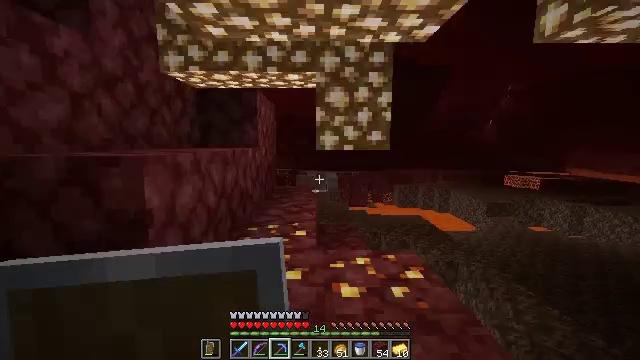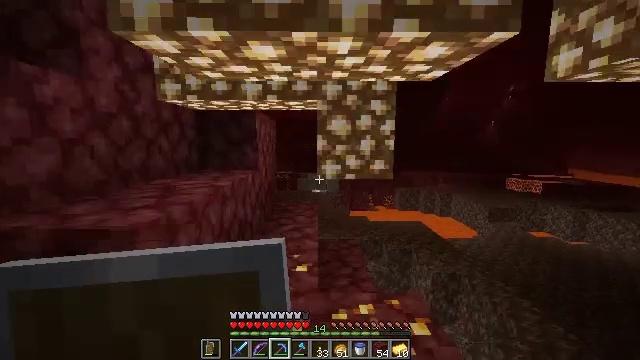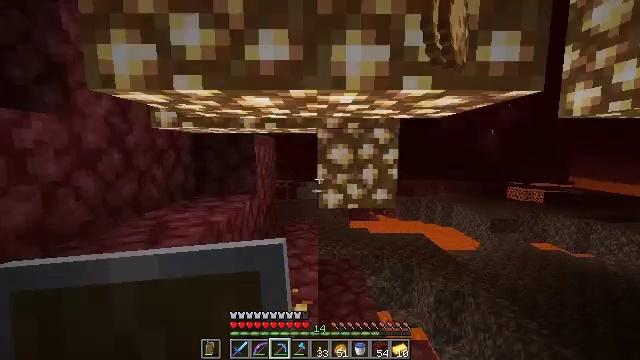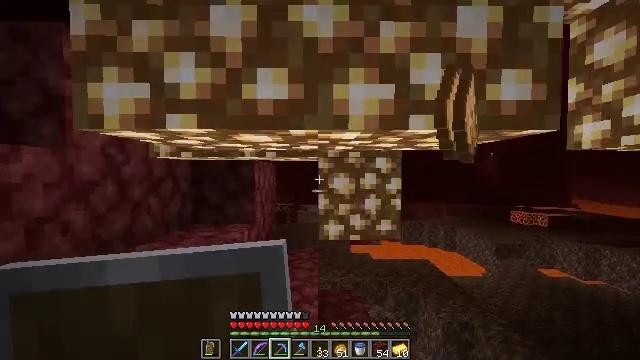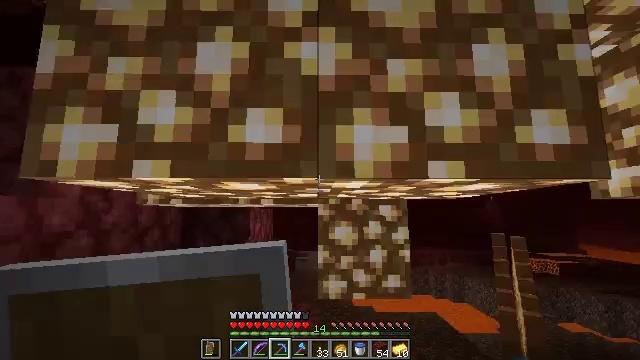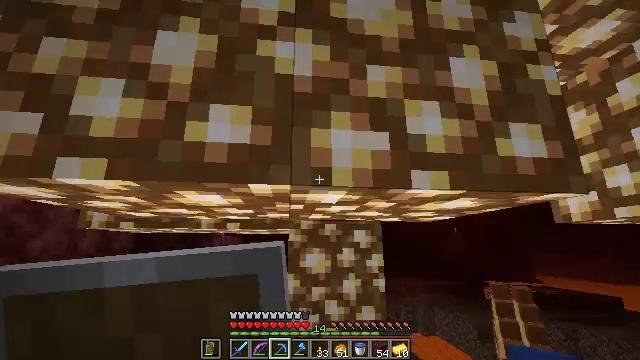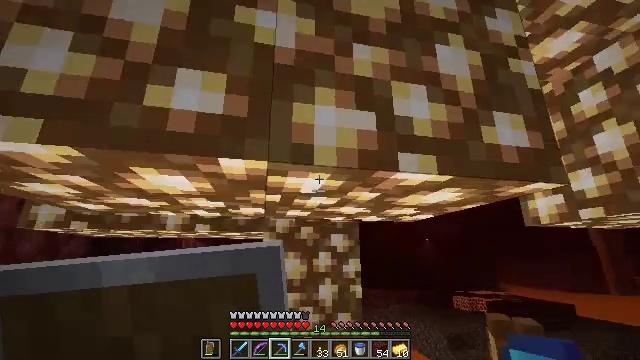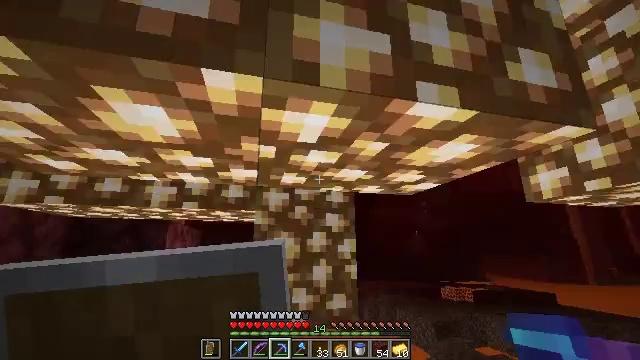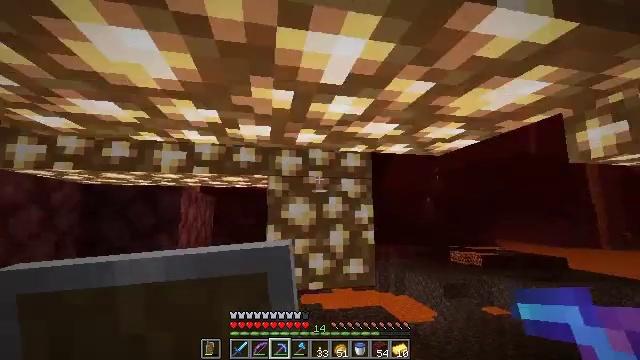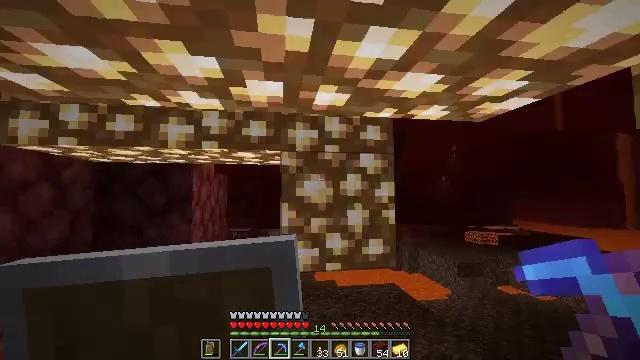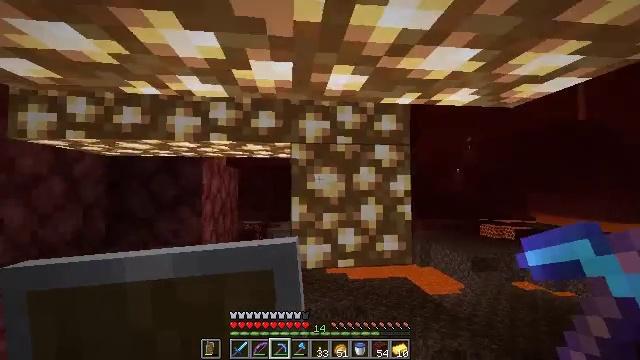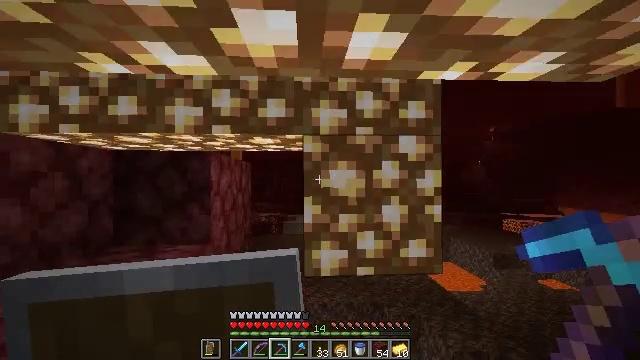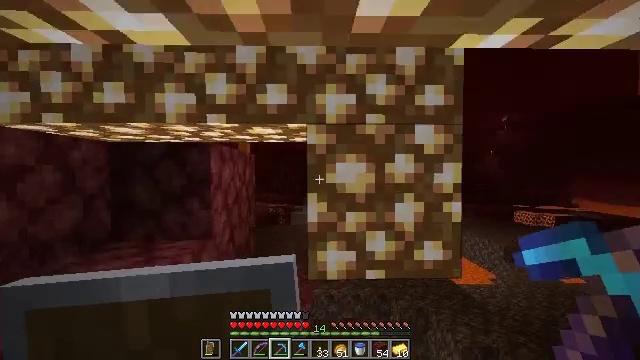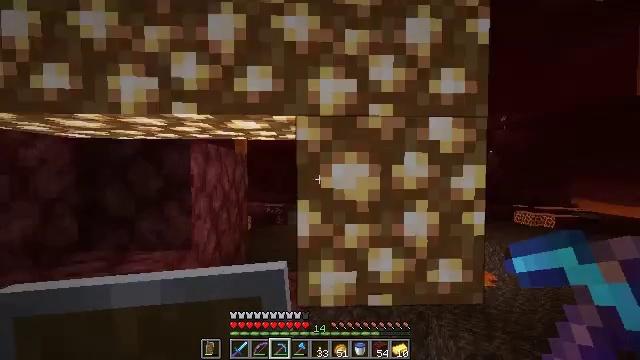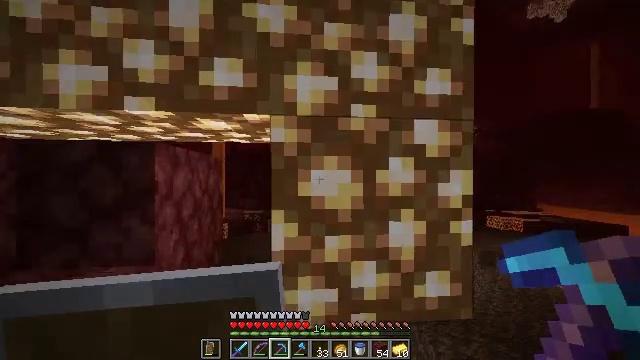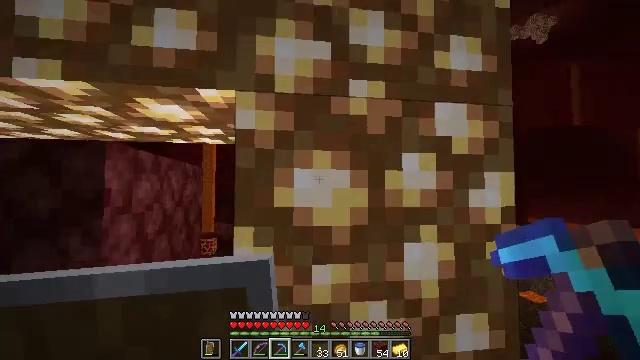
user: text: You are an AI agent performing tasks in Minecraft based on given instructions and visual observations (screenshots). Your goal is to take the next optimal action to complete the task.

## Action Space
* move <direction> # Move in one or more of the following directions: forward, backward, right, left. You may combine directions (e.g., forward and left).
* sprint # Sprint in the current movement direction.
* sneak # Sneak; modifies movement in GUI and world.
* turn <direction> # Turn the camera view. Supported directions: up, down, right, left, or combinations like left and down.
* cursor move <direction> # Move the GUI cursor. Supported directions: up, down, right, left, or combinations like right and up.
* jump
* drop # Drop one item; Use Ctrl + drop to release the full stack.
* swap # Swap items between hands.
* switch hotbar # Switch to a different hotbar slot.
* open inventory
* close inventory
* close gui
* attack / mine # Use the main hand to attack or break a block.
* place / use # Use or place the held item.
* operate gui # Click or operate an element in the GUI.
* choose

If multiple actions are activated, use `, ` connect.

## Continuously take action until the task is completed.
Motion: motion action
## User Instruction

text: Smash the glowstone with a tool.
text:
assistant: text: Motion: move forward, jump
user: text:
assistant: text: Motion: move forward, turn up, jump
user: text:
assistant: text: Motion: move forward, turn up, jump
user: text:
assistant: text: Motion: move forward, turn up, jump
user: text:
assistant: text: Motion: move forward, turn right and up
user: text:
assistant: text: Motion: move forward, turn right and up
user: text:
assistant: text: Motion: turn right and down
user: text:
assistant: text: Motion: turn left and down
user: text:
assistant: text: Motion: move forward, turn left and down
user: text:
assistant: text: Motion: move forward, turn left and down
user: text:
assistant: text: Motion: move forward, turn left and down
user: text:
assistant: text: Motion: move forward, turn left and down
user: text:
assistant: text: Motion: move forward
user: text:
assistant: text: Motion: move forward, turn right and up
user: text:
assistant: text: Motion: move forward, turn right and up
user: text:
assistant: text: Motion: turn up
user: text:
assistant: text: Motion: sneak, turn up
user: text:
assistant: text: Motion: sneak, turn up
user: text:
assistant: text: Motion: sneak, turn up
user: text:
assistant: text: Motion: sneak, attack / mine
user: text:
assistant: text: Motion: sneak, attack / mine
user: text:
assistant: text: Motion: sneak, attack / mine
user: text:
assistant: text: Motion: sneak, attack / mine
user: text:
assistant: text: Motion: sneak, turn up, attack / mine
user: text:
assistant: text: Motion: sneak, turn up, attack / mine
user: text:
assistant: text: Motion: sneak, turn up, attack / mine
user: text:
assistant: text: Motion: sneak, turn up, attack / mine
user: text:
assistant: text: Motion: sneak, turn up, attack / mine
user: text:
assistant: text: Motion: sneak, turn up, attack / mine
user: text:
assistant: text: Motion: sneak, turn up, attack / mine